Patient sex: F
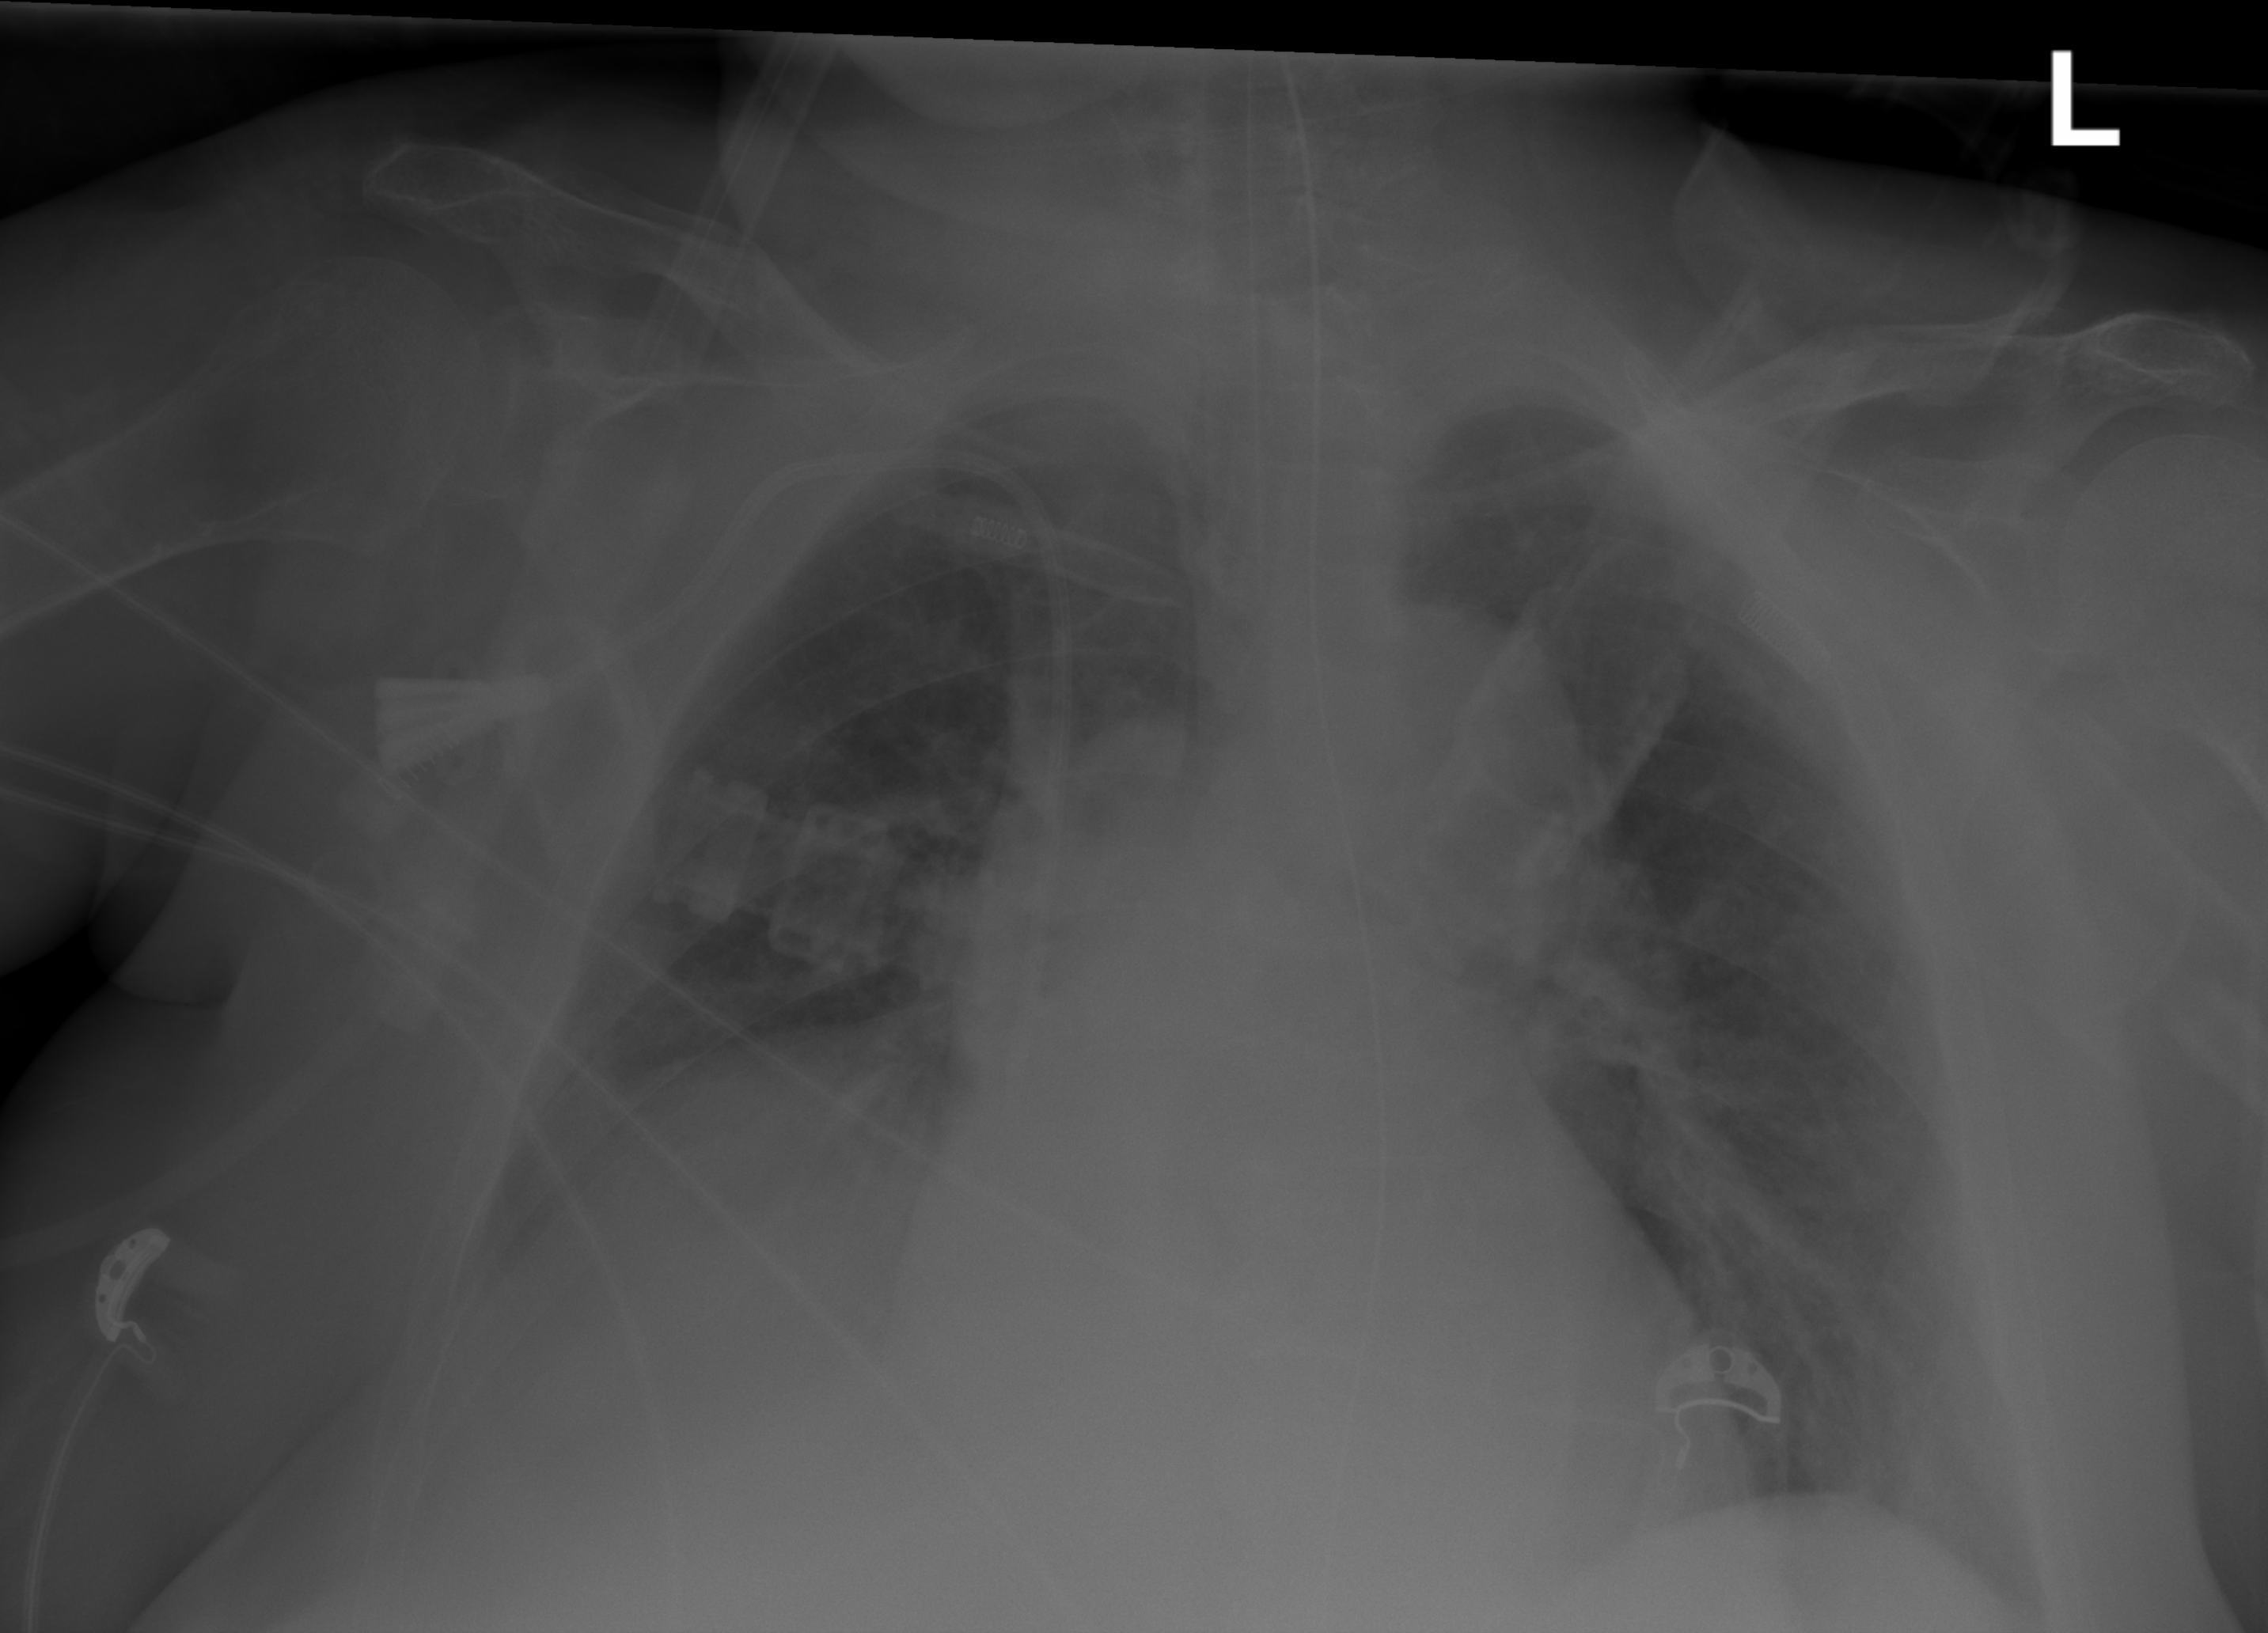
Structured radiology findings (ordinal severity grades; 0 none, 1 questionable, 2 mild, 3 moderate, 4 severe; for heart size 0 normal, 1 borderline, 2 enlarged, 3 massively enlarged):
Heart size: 0
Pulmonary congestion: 0
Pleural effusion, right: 0
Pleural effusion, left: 0
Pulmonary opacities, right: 2
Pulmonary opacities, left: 0
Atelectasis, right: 3
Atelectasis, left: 0